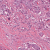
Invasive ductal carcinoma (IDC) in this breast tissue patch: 1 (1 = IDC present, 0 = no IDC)